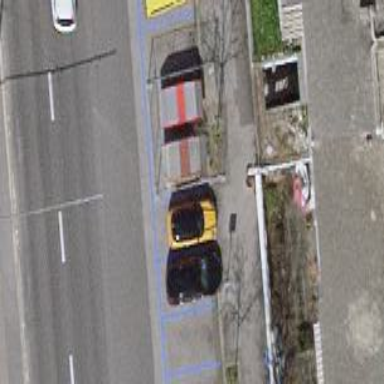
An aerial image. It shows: Parking available on the street side.